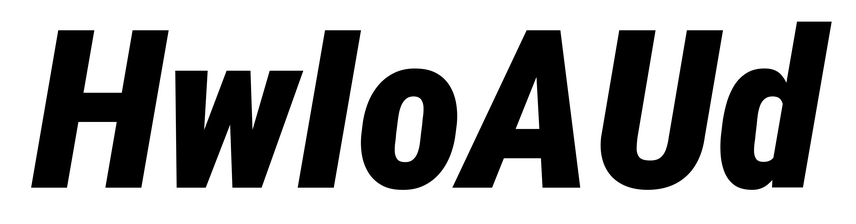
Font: Roboto-Italic_Condensed_Black_Italic